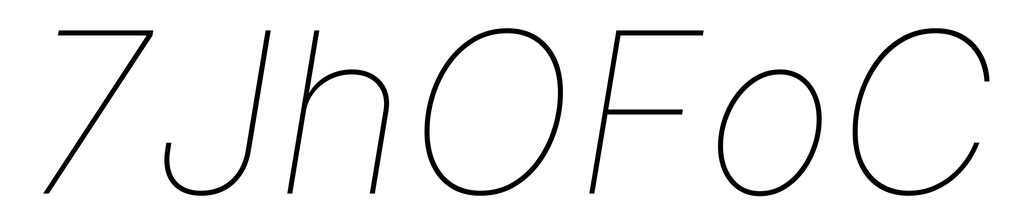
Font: Inter-Italic_Thin_Italic